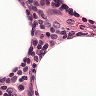
Metastatic tissue present: no